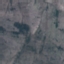
Land use / land cover class: HerbaceousVegetation